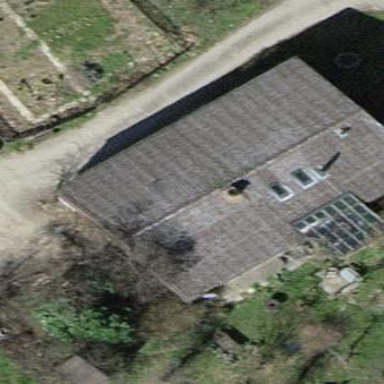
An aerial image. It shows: Farm building with gabled roof.